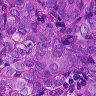
Metastatic tissue present: yes